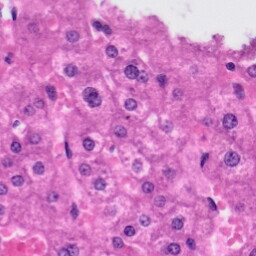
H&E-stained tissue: Liver